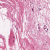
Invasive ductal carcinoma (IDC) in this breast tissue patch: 0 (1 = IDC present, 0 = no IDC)